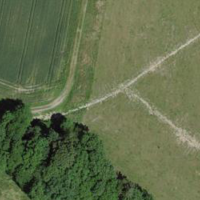
EUNIS habitat code: 24
Species observed at this site:
Ajuga reptans